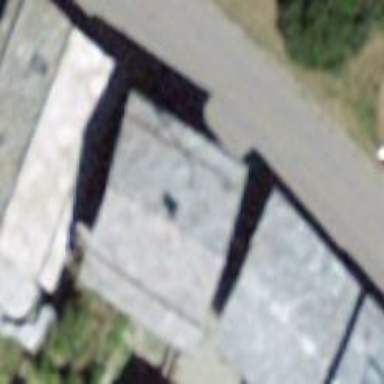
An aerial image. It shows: Barn.